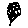
Label: flower